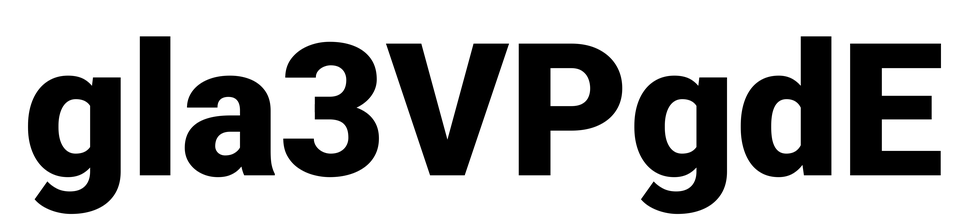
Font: Roboto_Black